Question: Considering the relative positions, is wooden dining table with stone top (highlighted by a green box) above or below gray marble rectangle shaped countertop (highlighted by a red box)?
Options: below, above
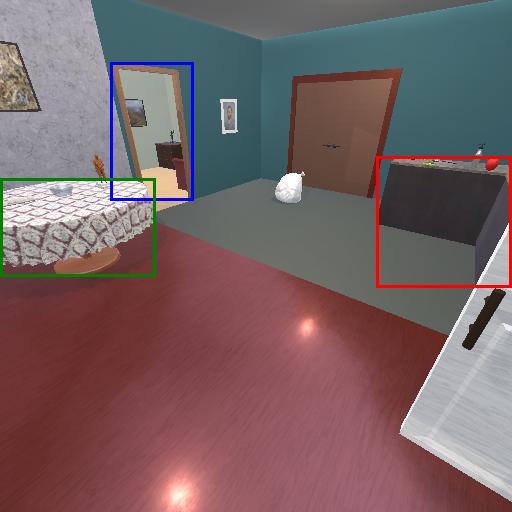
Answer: below